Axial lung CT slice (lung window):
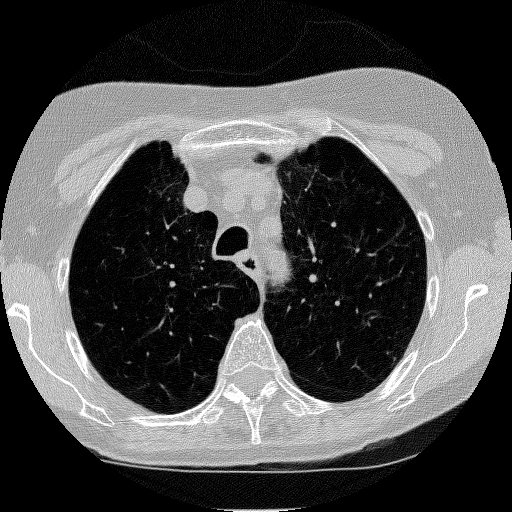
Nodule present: no